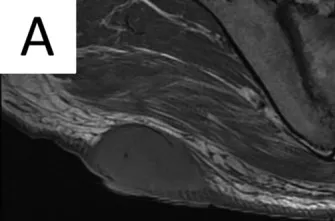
(a) Axial T1-weighted MRI scan of the tumor.
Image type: radiology (mri)